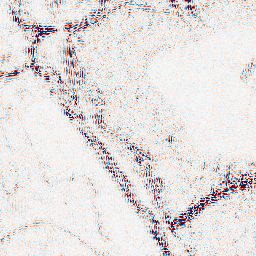
Category: wavelet
Decomposition family: wavelet_reverse_biorthogonal
Decomposition parameters: wavelet: rbio5.5
level: 2
Upsampling method: sinc_hamming
Upsampling parameters: scale: 4
kernel_size: 16
Upsampling scale: 4